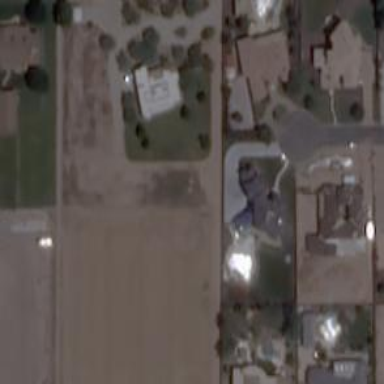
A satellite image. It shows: Driveway.